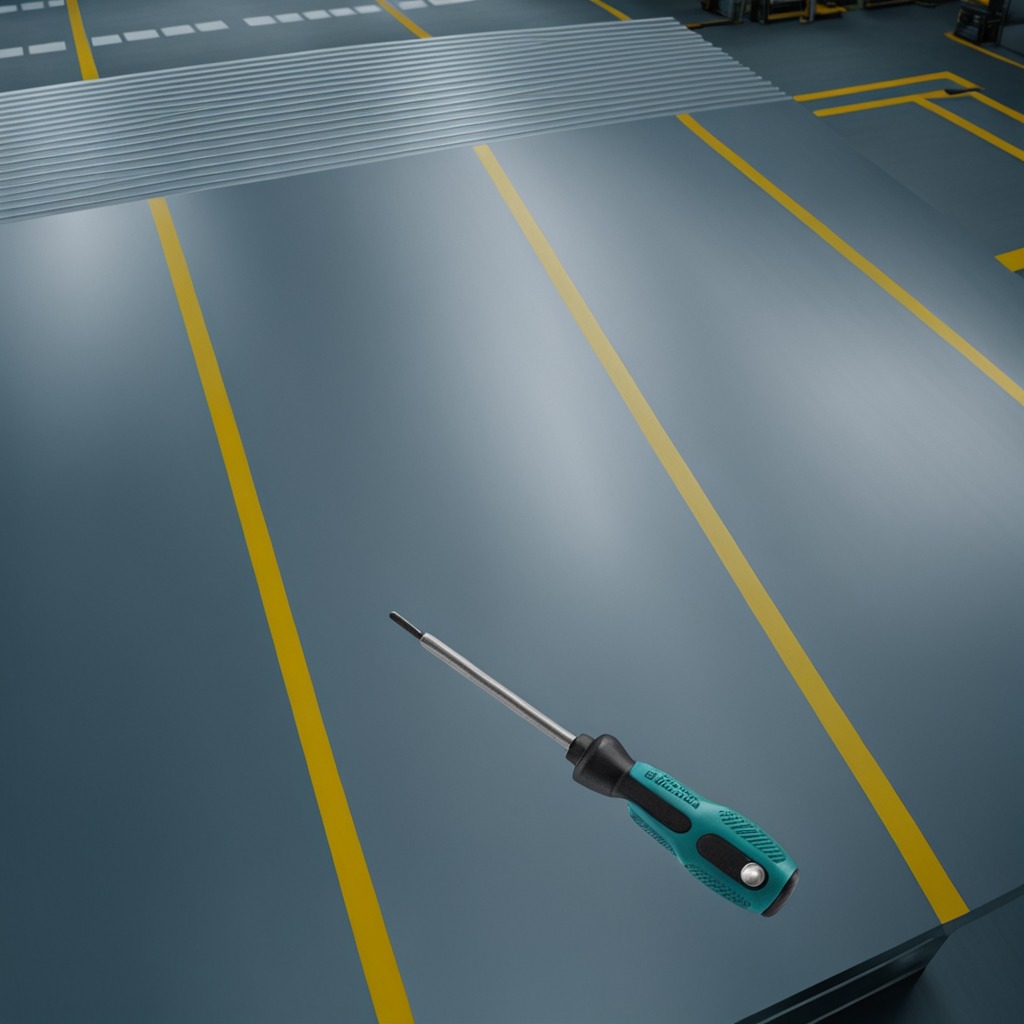
A screwdriver is lying on the toolbox surface.